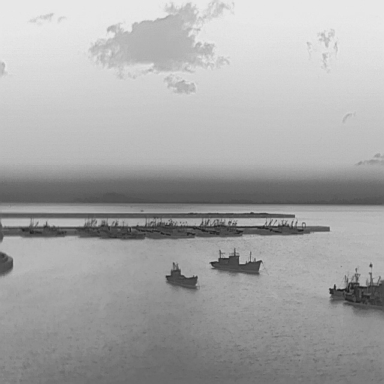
There are four bulk_carriers in the infrared image.